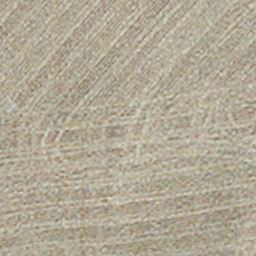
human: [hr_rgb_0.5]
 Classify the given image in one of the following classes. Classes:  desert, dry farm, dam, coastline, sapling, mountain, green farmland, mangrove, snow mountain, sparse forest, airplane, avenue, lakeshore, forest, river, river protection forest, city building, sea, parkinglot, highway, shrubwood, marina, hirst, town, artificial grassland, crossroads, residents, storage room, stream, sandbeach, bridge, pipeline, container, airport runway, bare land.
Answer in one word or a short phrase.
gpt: dry farm